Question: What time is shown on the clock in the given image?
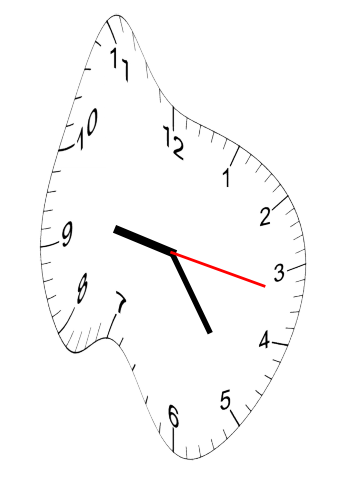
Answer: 09:24:17